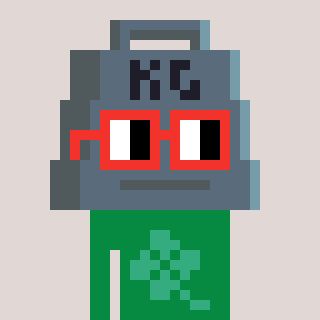
a pixel art character with square red glasses, a weight-shaped head and a green-colored body on a warm background